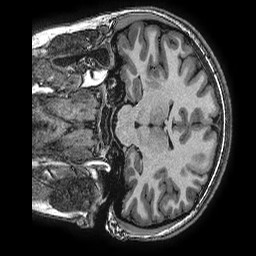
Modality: T1w
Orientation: coronal
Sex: female
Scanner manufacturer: ge
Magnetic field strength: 3 T
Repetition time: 0.0077 s
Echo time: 0.003436 s